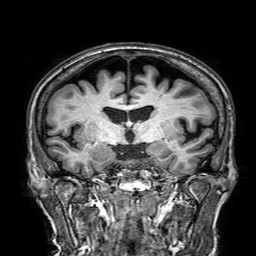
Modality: T1w
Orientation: sagittal
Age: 77
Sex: female
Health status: healthy
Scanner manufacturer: philips
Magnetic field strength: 3 T